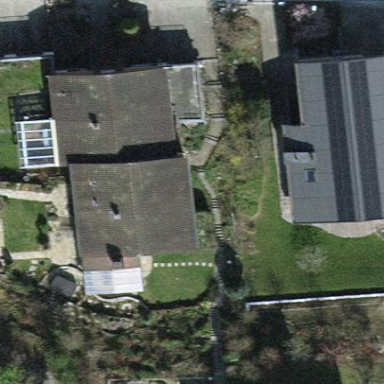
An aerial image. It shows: Semi-detached house with gabled roof.